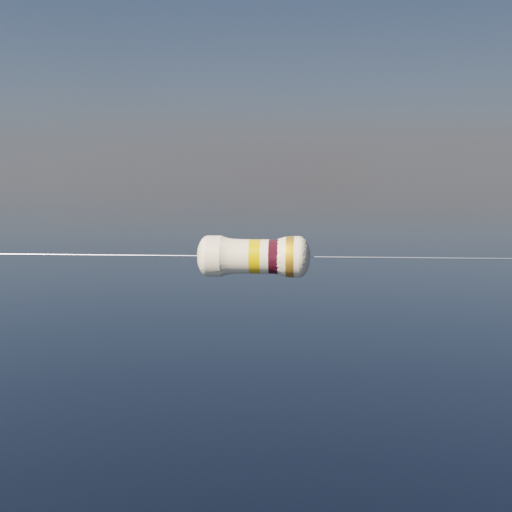
Resistor colour bands (in order): gold, brown, gold